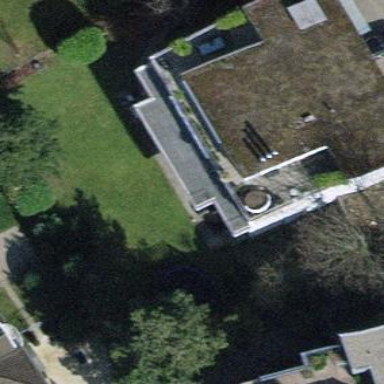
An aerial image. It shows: Building with flat roof oriented across its structure.